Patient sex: M
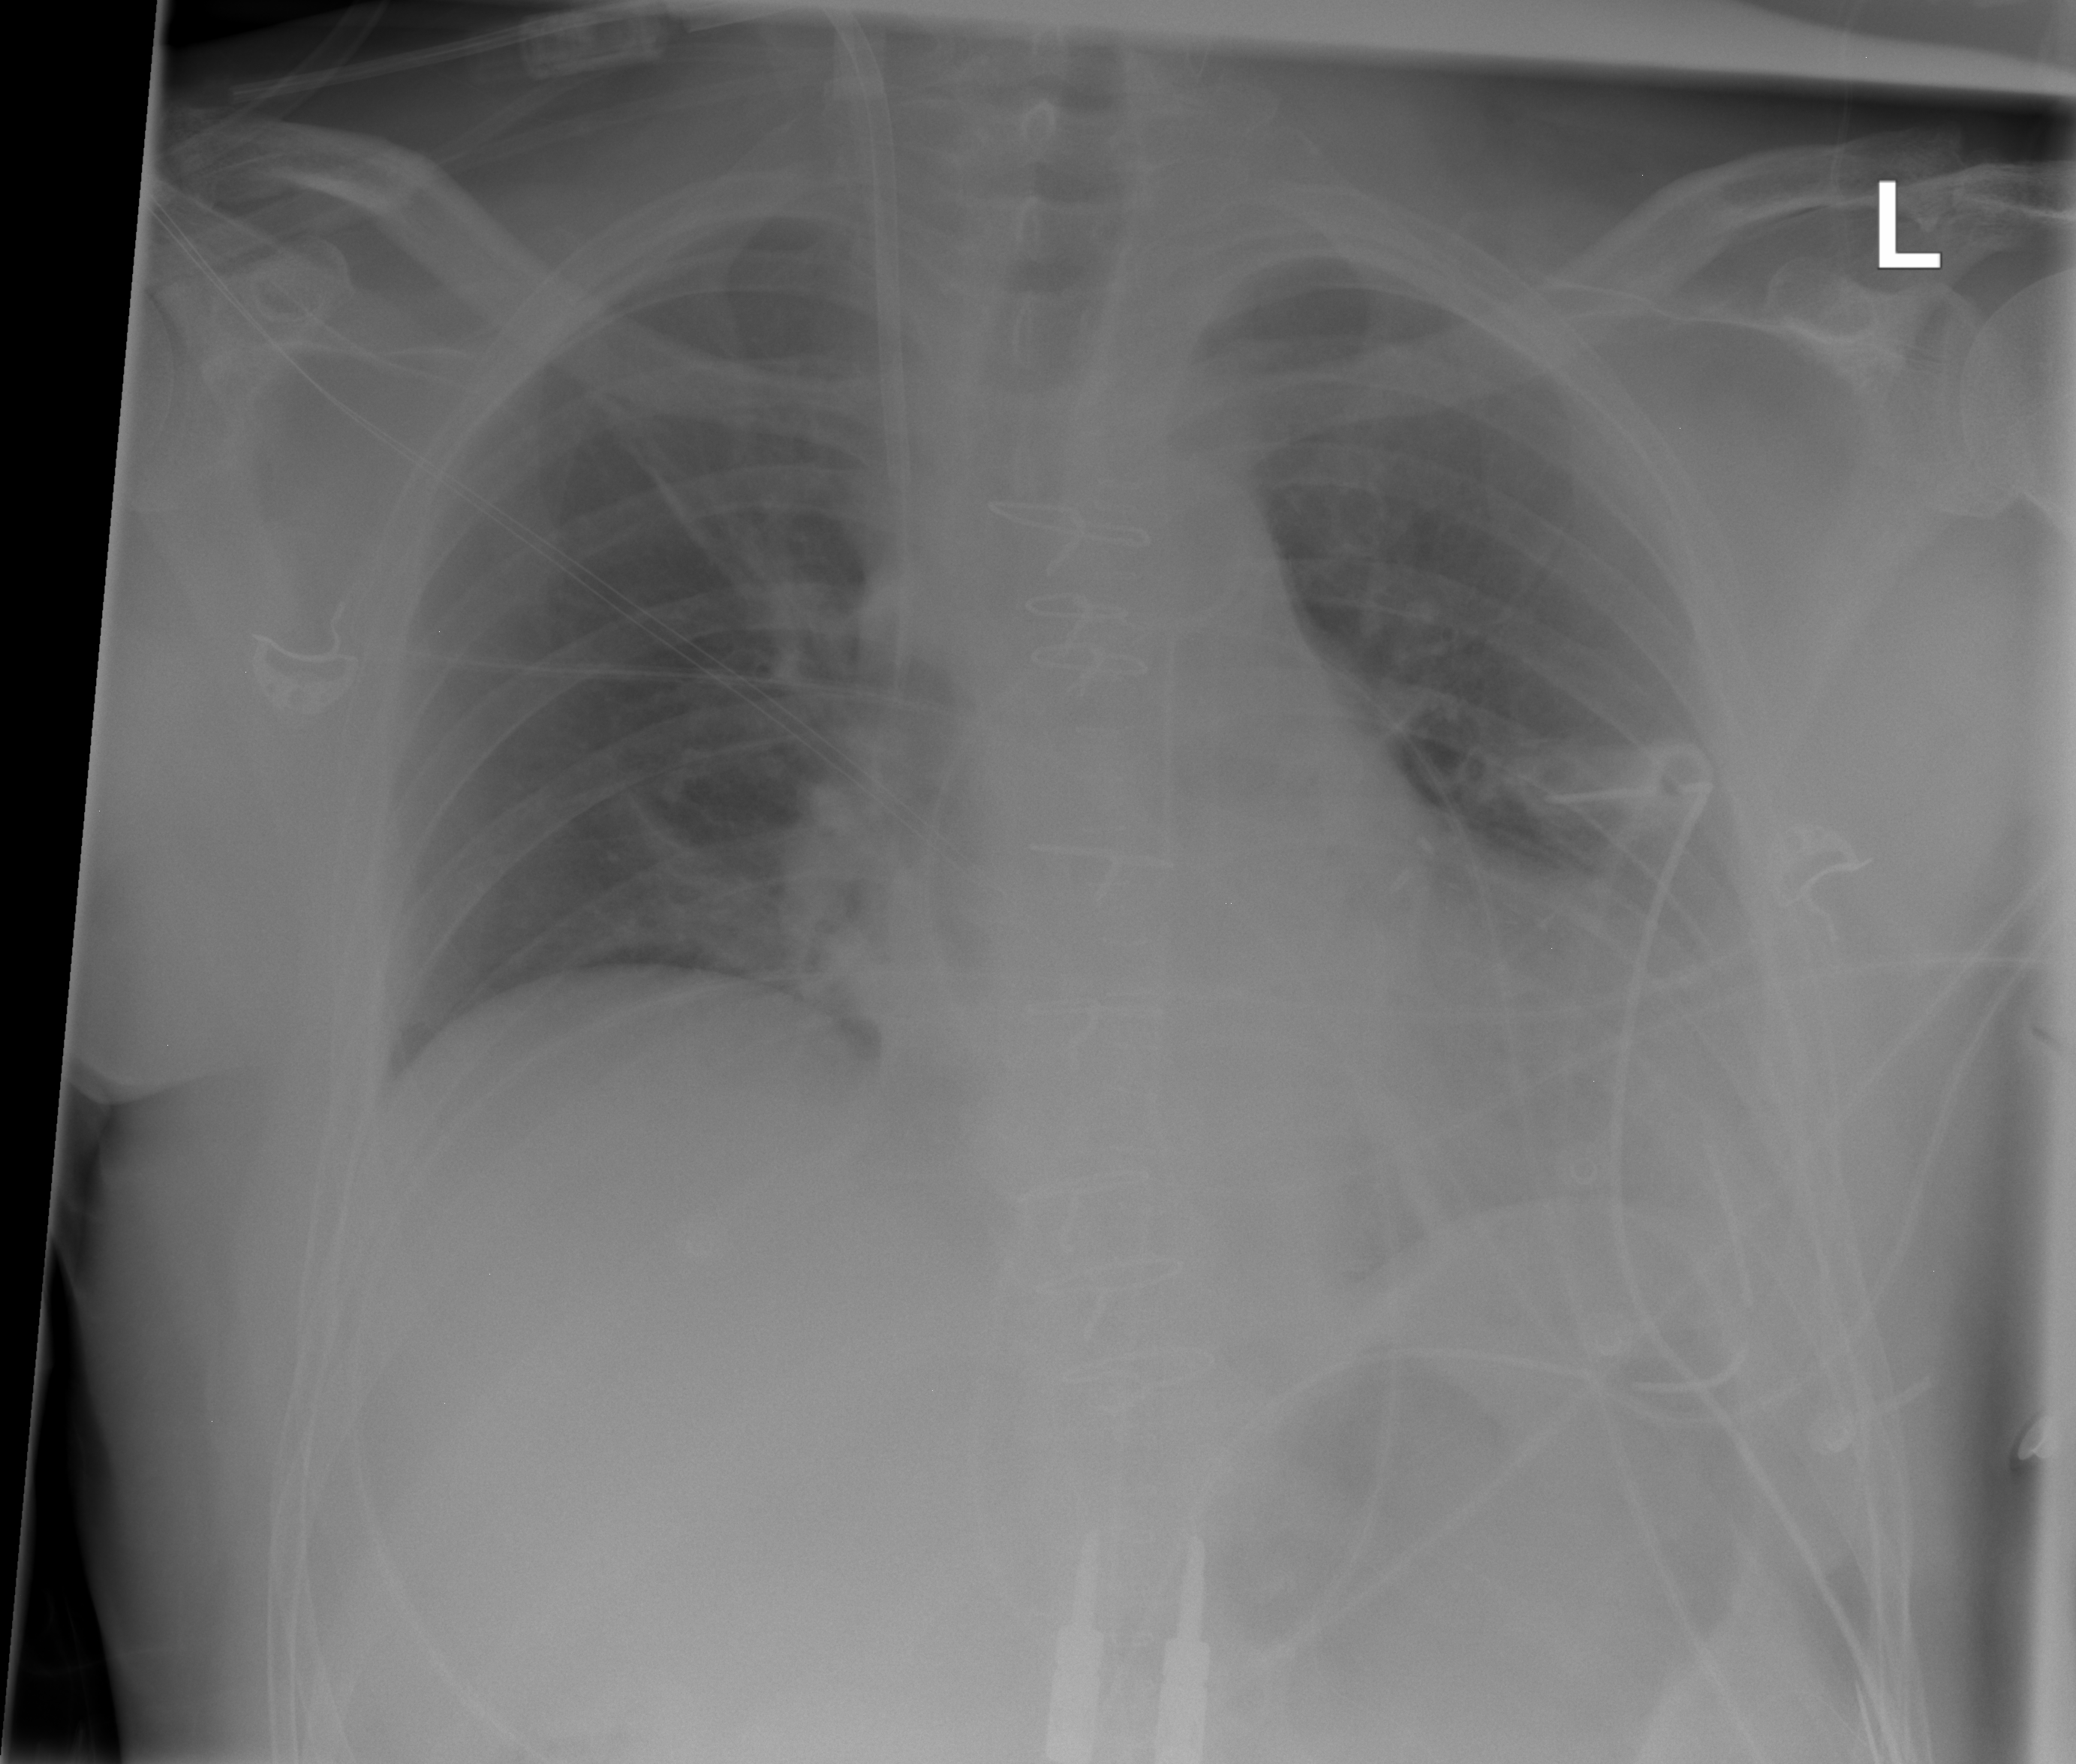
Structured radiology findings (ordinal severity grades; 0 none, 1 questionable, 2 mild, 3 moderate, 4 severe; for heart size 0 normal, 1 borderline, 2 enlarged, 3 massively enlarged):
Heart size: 2
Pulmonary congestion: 0
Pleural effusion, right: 0
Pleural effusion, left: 0
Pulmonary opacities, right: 0
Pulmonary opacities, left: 0
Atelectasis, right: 0
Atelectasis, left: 2